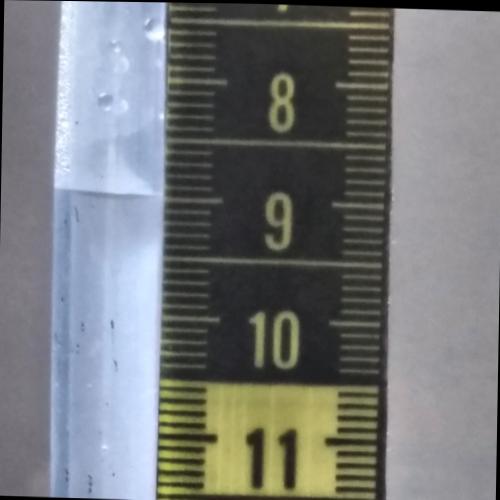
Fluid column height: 9.0 cm